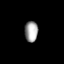
Tissue: prostate
Cell type: T cells
Senescence score: 0.3241
Nuclear area (px): 269
Mean DAPI intensity: 162.056